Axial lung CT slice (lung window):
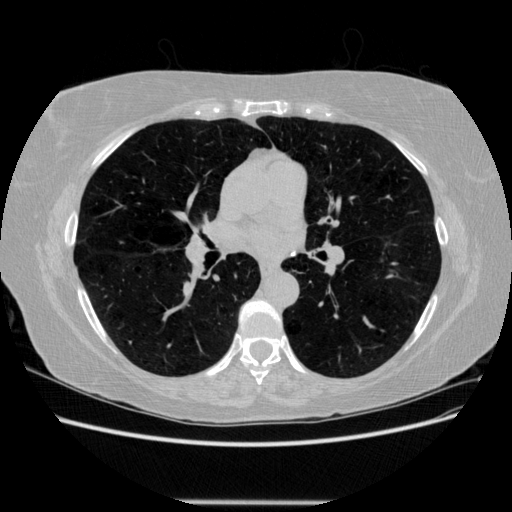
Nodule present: no